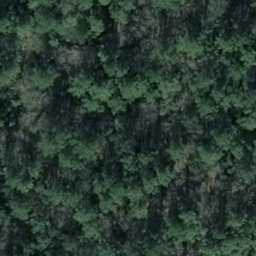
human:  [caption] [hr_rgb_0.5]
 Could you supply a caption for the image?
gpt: There is a dense forest with some plants in the shadow .

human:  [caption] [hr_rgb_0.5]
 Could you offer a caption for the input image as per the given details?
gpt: This is a forest with lots of green plants in the shadow .

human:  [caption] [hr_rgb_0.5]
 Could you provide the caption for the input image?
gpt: This is a dense forest with dark green plants .

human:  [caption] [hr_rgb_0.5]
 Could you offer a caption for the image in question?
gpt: A dense forest with lots of green plants .

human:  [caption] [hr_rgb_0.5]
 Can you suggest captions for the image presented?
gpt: A dense forest with dark green plants .